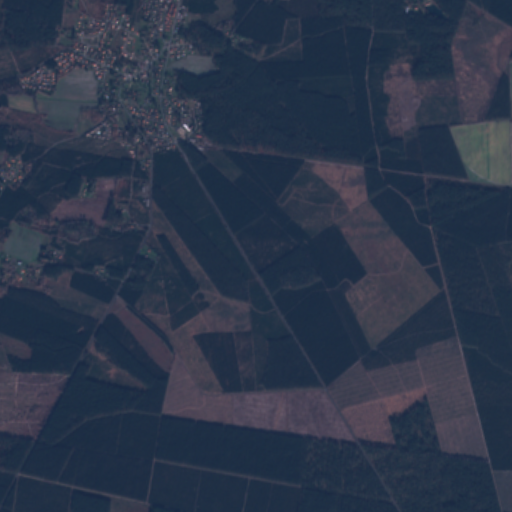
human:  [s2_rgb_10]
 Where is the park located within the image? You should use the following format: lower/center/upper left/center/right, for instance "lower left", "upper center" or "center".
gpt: The park is located in the upper left of the image.
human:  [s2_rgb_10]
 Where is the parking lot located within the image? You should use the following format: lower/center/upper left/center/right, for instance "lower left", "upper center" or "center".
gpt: The parking lot is located in the upper left of the image.
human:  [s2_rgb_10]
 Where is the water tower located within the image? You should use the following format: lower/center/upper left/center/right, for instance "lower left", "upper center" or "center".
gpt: The water tower is located in the upper center of the image.
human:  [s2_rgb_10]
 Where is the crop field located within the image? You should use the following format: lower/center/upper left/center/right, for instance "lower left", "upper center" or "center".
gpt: There is no crop field in the image.